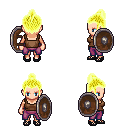
a pixel art fantasy rpg character, female body template, human, light skin, brown pirate shirt, magenta pants, gold short topknot hairstyle, ghillies, shield, four views (front, back, left, right), 2x2 character sprite sheet, small pixel art, hard edges, no anti-aliasing